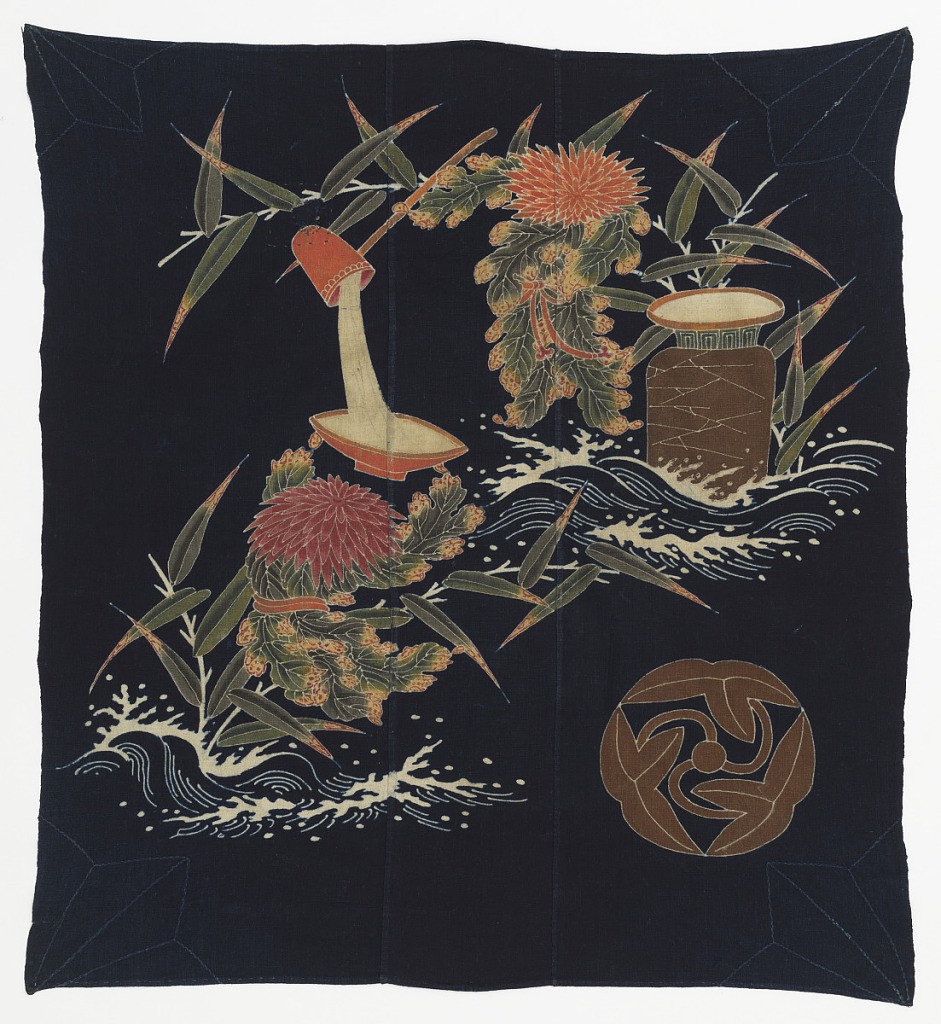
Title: Wrapping cloth (furoshiki)
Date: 19th century
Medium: cotton Technique: dyed, painted and stenciled, using resist outlining; plain weave foundation Label: Yuzen dyed cotton
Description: Still-life of flowers and pottery set in ocean waves. In soft greens, reds, browns, white, yellow on dark blue ground. Large circular family crest (Mon) in lower right. Made up of two breadths and narrow center panel. Corners accented by hand-stitching.